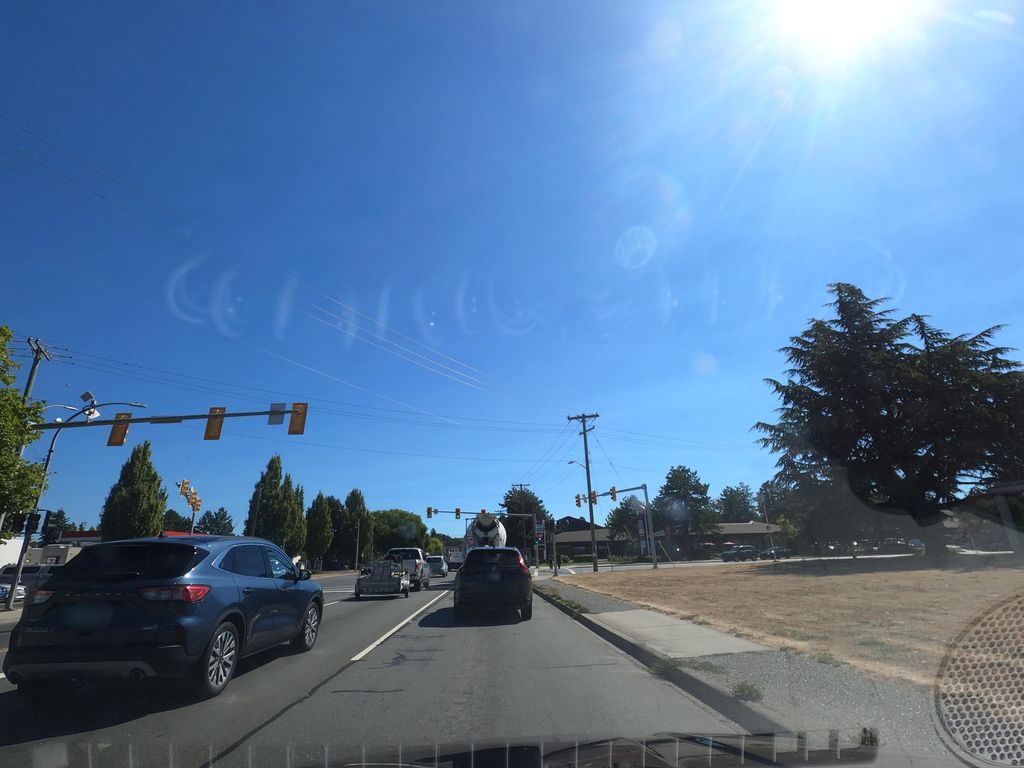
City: victoria